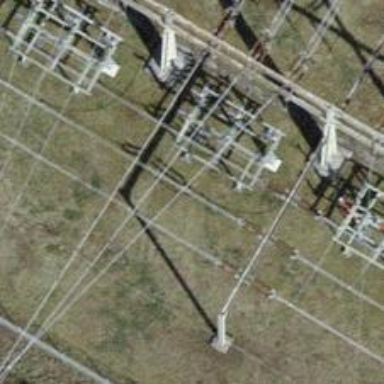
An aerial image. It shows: Busbar power line with 3 cables.